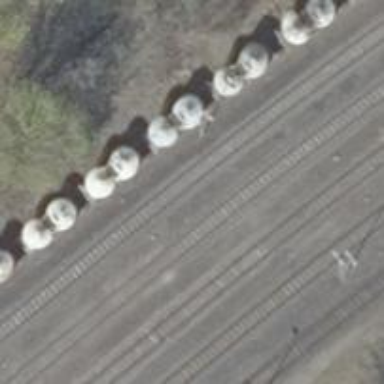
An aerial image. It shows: Railway yard in service.